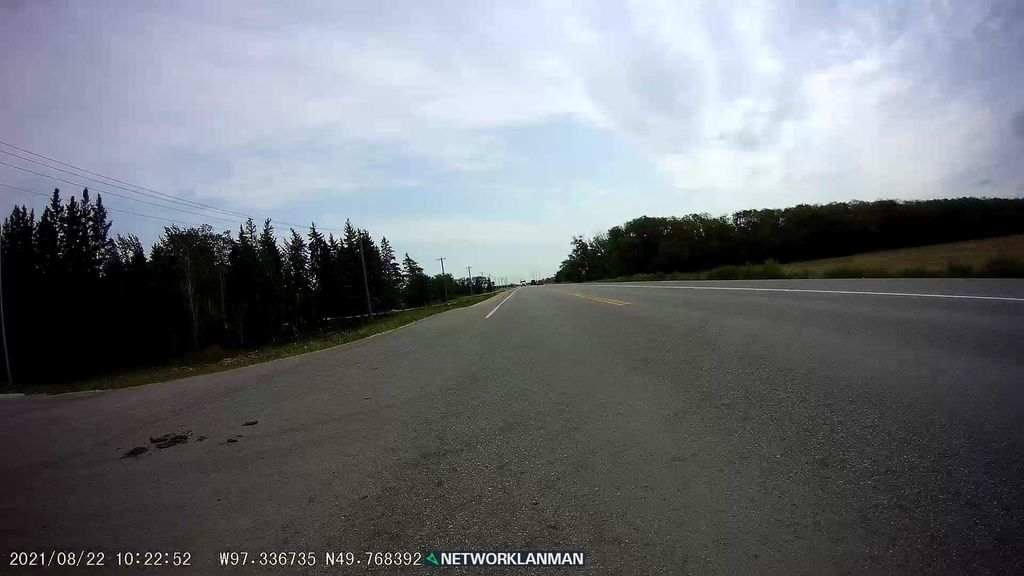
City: winnipeg